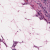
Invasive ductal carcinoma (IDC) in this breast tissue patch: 1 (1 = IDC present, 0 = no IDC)